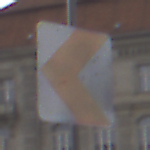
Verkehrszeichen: RichtungstafelnInKurvenKleinRechts
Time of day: Midday
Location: Outdoor (Urban)
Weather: Overcast
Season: NotSpecified
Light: Natural